Question: I need to split a string. I am using this:
'''
def ParseStringFile(string):
p = re.compile('\W+')
result = p.split(string)
'''
But I have an error: my result has two empty strings (''), one before 'Lev'. How do I get rid of them?

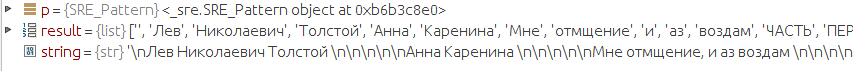
Answer: As nhahtdh pointed out, the empty string is expected since there's a '
' at the start and end of the string, but if they bother you, you can 'filter' them very quickly and efficiently.
'''
>>> filter(None, ['', 'text', 'more text', ''])
['text', 'more text']
'''